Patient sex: M
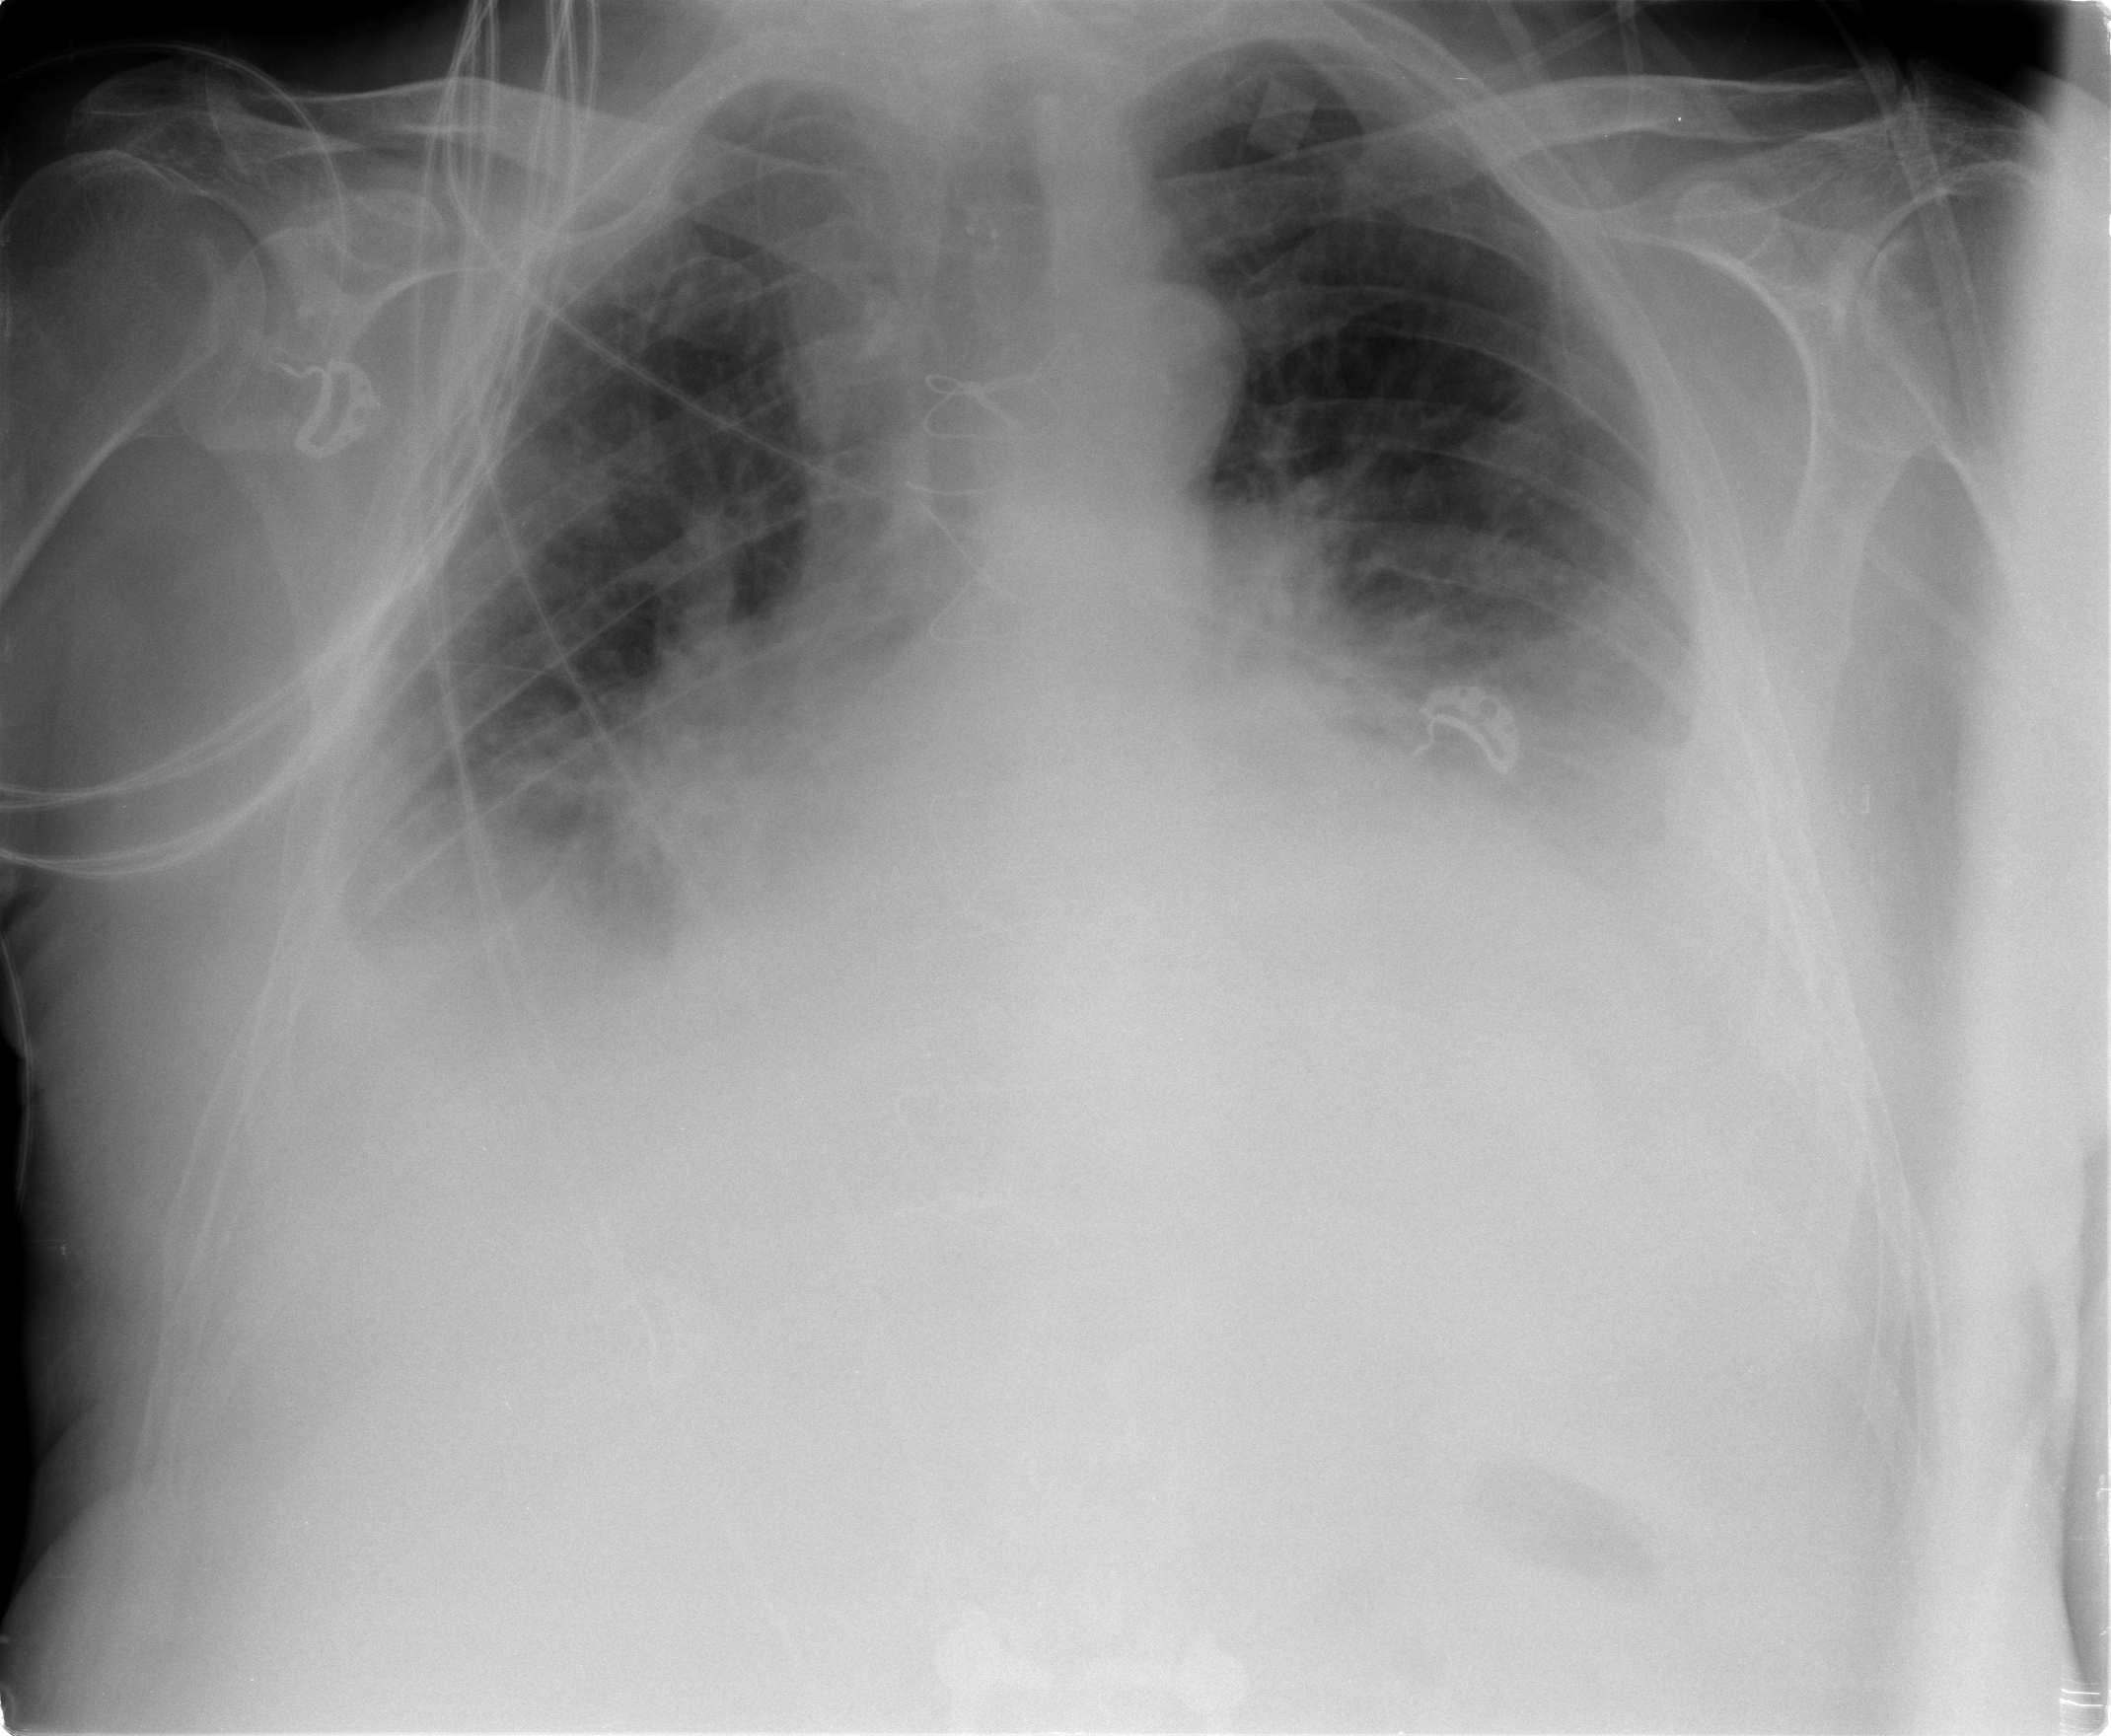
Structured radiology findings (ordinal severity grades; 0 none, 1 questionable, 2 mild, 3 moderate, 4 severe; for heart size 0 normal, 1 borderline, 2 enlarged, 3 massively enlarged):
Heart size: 3
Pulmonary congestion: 3
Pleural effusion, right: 2
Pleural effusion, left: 2
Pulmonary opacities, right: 2
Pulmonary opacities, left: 2
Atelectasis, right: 3
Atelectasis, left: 3